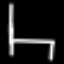
Label: chair